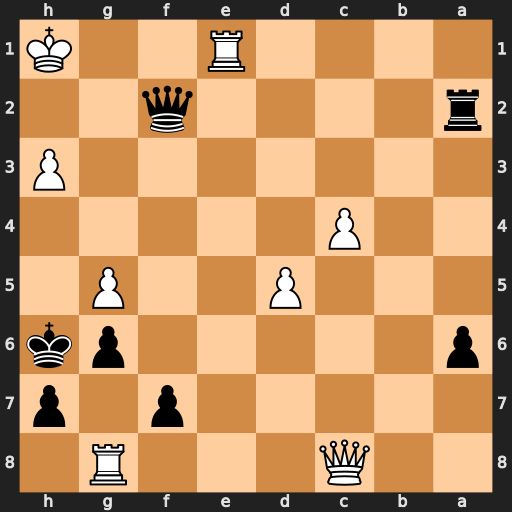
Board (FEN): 2Q3R1/5p1p/p5pk/3P2P1/2P5/7P/r4q2/4R2K
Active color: b
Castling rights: -
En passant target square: -
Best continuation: Kxg5 Rg1+ Kh6 R1xg6+ hxg6 Rh8+ Kg7 Qf8+ Kf6 Qd8+ Kf5